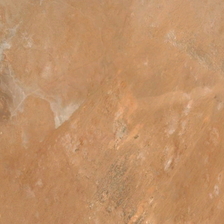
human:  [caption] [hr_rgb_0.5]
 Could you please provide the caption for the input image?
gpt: the desert has a marbled red pattern .

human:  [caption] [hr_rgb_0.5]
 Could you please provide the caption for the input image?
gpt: we can see this reddish brown desert stained with light yellow area .

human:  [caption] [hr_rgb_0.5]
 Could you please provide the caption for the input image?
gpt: the desert has a marbled red pattern .

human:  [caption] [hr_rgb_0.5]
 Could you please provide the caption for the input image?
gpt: the orange desert is studded with some white sand .

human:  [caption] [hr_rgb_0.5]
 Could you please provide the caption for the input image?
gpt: it is a piece of khaki desert .